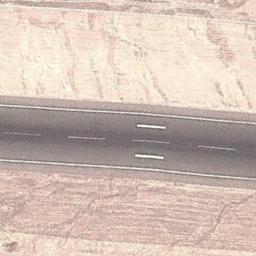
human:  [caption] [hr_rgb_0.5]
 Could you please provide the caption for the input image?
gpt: Next to the runway is brown bare ground with white short and thick markings on the runway .

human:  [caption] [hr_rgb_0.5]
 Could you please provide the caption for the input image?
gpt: The runway goes through the clearing .

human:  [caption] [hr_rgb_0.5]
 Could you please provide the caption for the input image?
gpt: There are vertical lines on the runway .

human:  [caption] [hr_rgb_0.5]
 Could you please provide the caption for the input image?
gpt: The runway is on the bare land .

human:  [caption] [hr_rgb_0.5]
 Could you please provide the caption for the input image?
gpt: There are empty land beside the runway .